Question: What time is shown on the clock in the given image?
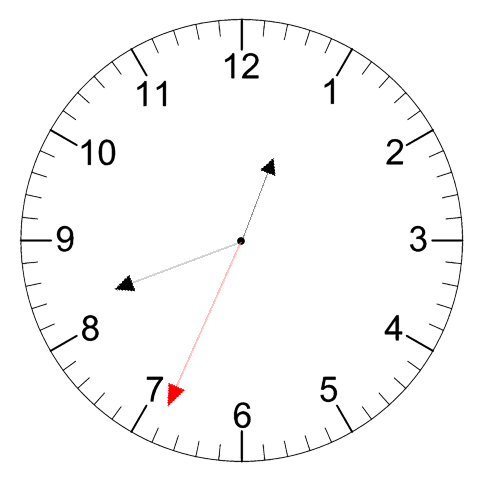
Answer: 12:41:34